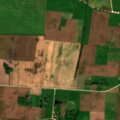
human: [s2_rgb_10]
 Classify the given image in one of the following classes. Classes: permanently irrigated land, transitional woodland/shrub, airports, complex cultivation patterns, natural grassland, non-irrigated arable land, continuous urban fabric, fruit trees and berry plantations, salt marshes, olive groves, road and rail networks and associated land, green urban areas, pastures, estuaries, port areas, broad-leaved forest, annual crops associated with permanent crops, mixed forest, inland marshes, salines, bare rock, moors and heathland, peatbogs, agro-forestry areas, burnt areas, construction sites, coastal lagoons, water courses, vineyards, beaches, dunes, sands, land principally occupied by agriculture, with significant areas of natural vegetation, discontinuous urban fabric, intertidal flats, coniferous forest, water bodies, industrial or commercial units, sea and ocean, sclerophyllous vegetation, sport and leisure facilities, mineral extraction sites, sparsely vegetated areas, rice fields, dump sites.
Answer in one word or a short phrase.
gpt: non-irrigated arable land, complex cultivation patterns